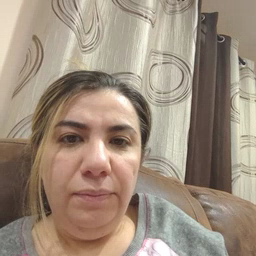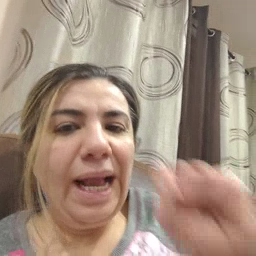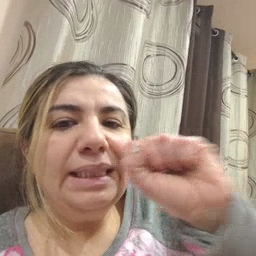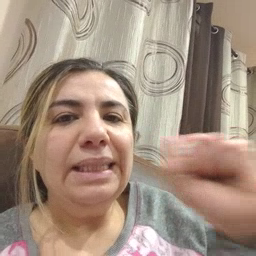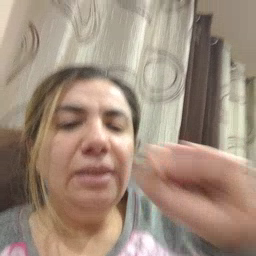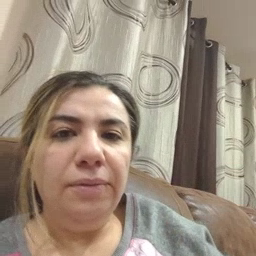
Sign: carrot